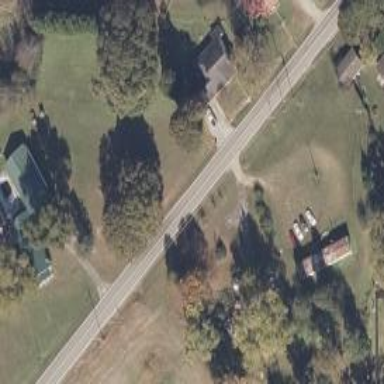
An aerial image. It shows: Driveway leading to service road.